Question: I am trying to filter a set based on an aspect of their item relations called "listcontact_association" which represents the N:N relationship between contacts and lists.
I can retrieve the whole set ok by getting:
'''
/ContactSet?$select=listcontact_association,FirstName,LastName,EMailAddress1&$expand=listcontact_association
'''
Which gives me:

But what I would like to have is to be able to only get those Contacts that belong to an specific List based on a guid:
'''
ContactSet?$select=listcontact_association,FirstName,LastName,EMailAddress1&$expand=listcontact_association,FirstName,LastName,EMailAddress1&$filter=listcontact_association/ListId %20eq%20(guid%2787F2A0AF-A142-E411-93FA-000C29482C88%27)
'''
This tells me:
'''
No property 'ListId' exists in type 'System.Collections.Generic.IEnumerable'1[[Microsoft.Xrm.Sdk.Entity, Microsoft.Xrm.Sdk, Version=6.0.0.0, Culture=neutral, PublicKeyToken=31bf3856ad364e35]]' at position 24.
'''
which I guess makes sense as there can be many list associations.
I am an odata newbie and can't figure out how to filter my data, so any help is appreciated.
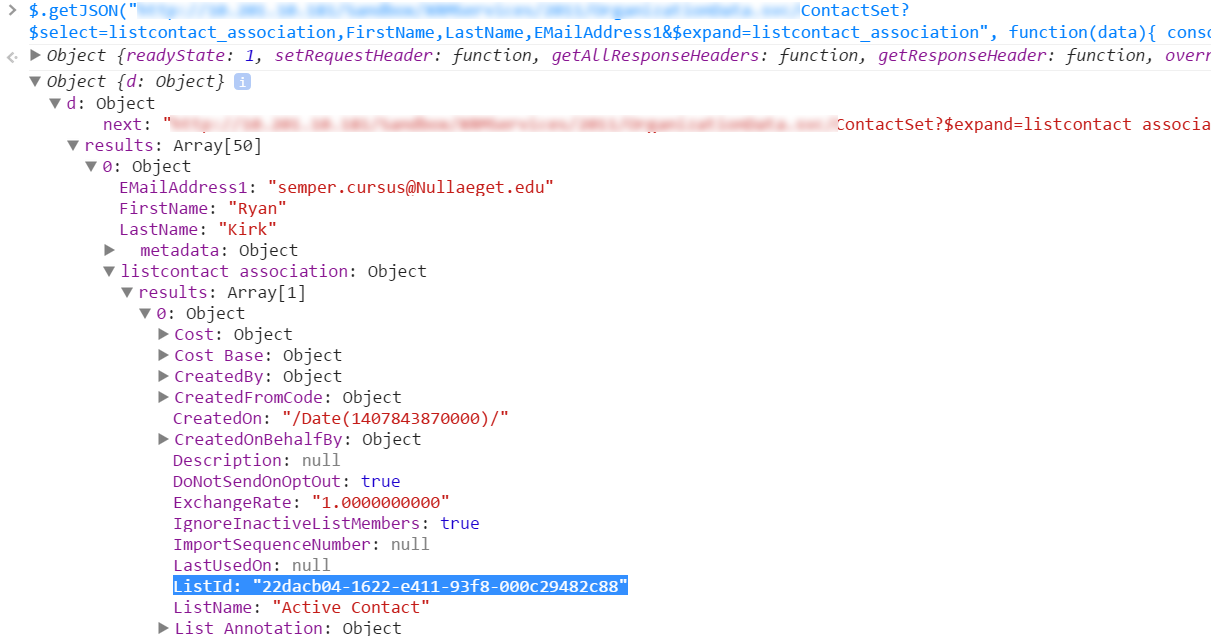
Answer: This is because listcontact_association is a collection, in this case, you can use lamda expression based on your requirement (only list out the filter clause here):
filter by any listid match the condition.
'''
$filter=listcontact_association/any(a:a/ListId%20eq%20(guid%2787F2A0AF-A142-E411-93FA-000C29482C88%27))
'''
filter by all listid match the condition
'''
$filter=listcontact_association/all(a:a/ListId%20eq%20(guid%2787F2A0AF-A142-E411-93FA-000C29482C88%27))
'''